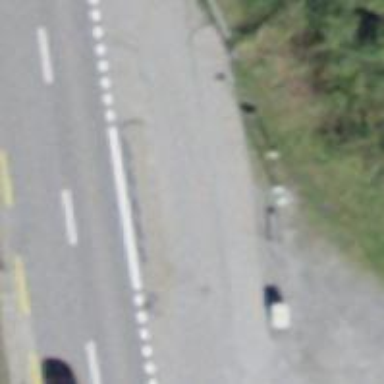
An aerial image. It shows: Bus stop with platform for public transport.